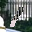
Label: 1